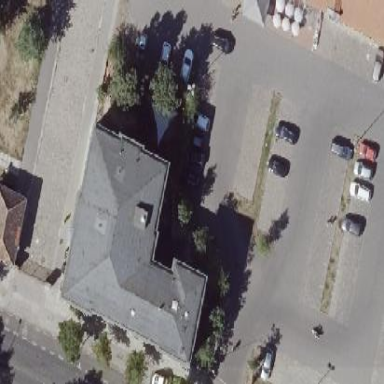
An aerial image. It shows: Parking area with surface.